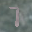
Label: 7